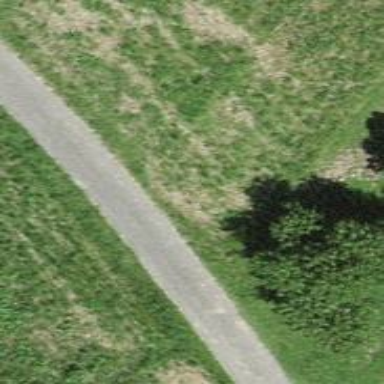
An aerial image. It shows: Well-maintained track road of grade 1.